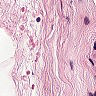
Metastatic tissue present: no